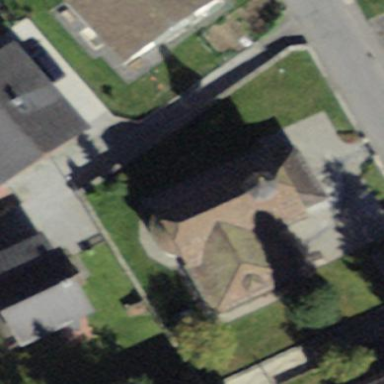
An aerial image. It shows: Gabled roof church which is used as place of worship.